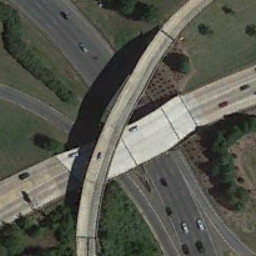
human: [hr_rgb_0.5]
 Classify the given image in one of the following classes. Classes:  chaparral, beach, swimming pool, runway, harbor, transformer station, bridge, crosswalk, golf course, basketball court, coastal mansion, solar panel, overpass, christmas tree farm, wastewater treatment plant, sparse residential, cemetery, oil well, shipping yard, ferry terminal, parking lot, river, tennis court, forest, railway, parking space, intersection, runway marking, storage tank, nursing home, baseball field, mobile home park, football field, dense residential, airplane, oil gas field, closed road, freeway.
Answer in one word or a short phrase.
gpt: overpass